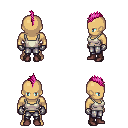
a pixel art fantasy rpg character, male body template, human, tanned skin, white pirate shirt, metal pants, pink mohawk hairstyle, metal gloves, maroon shoes, four views (front, back, left, right), 2x2 character sprite sheet, small pixel art, hard edges, no anti-aliasing